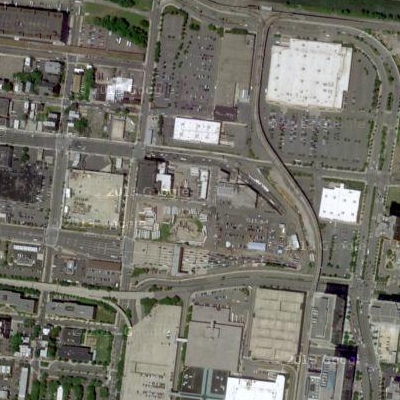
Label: Parking